The image is a wavelet scalogram (time versus scale/frequency) of a rolling-element bearing's vibration signal. Determine the bearing's health state. Answer with exactly one of: normal, inner_race, outer_race, ball.
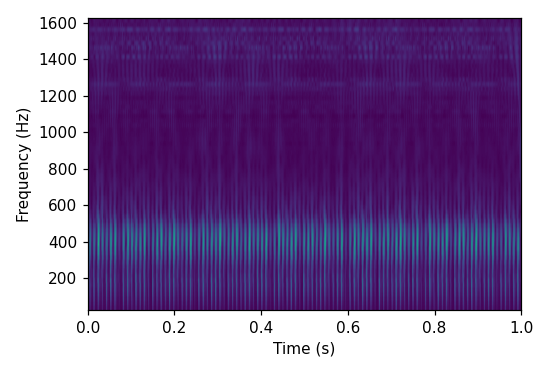
Answer: outer_race